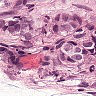
Metastatic tissue present: yes